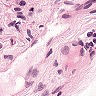
Metastatic tissue present: no